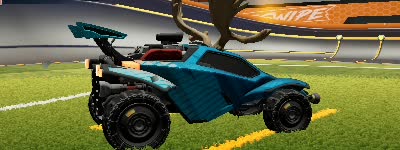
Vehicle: octane